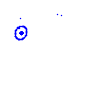
Particle: proton